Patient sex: F
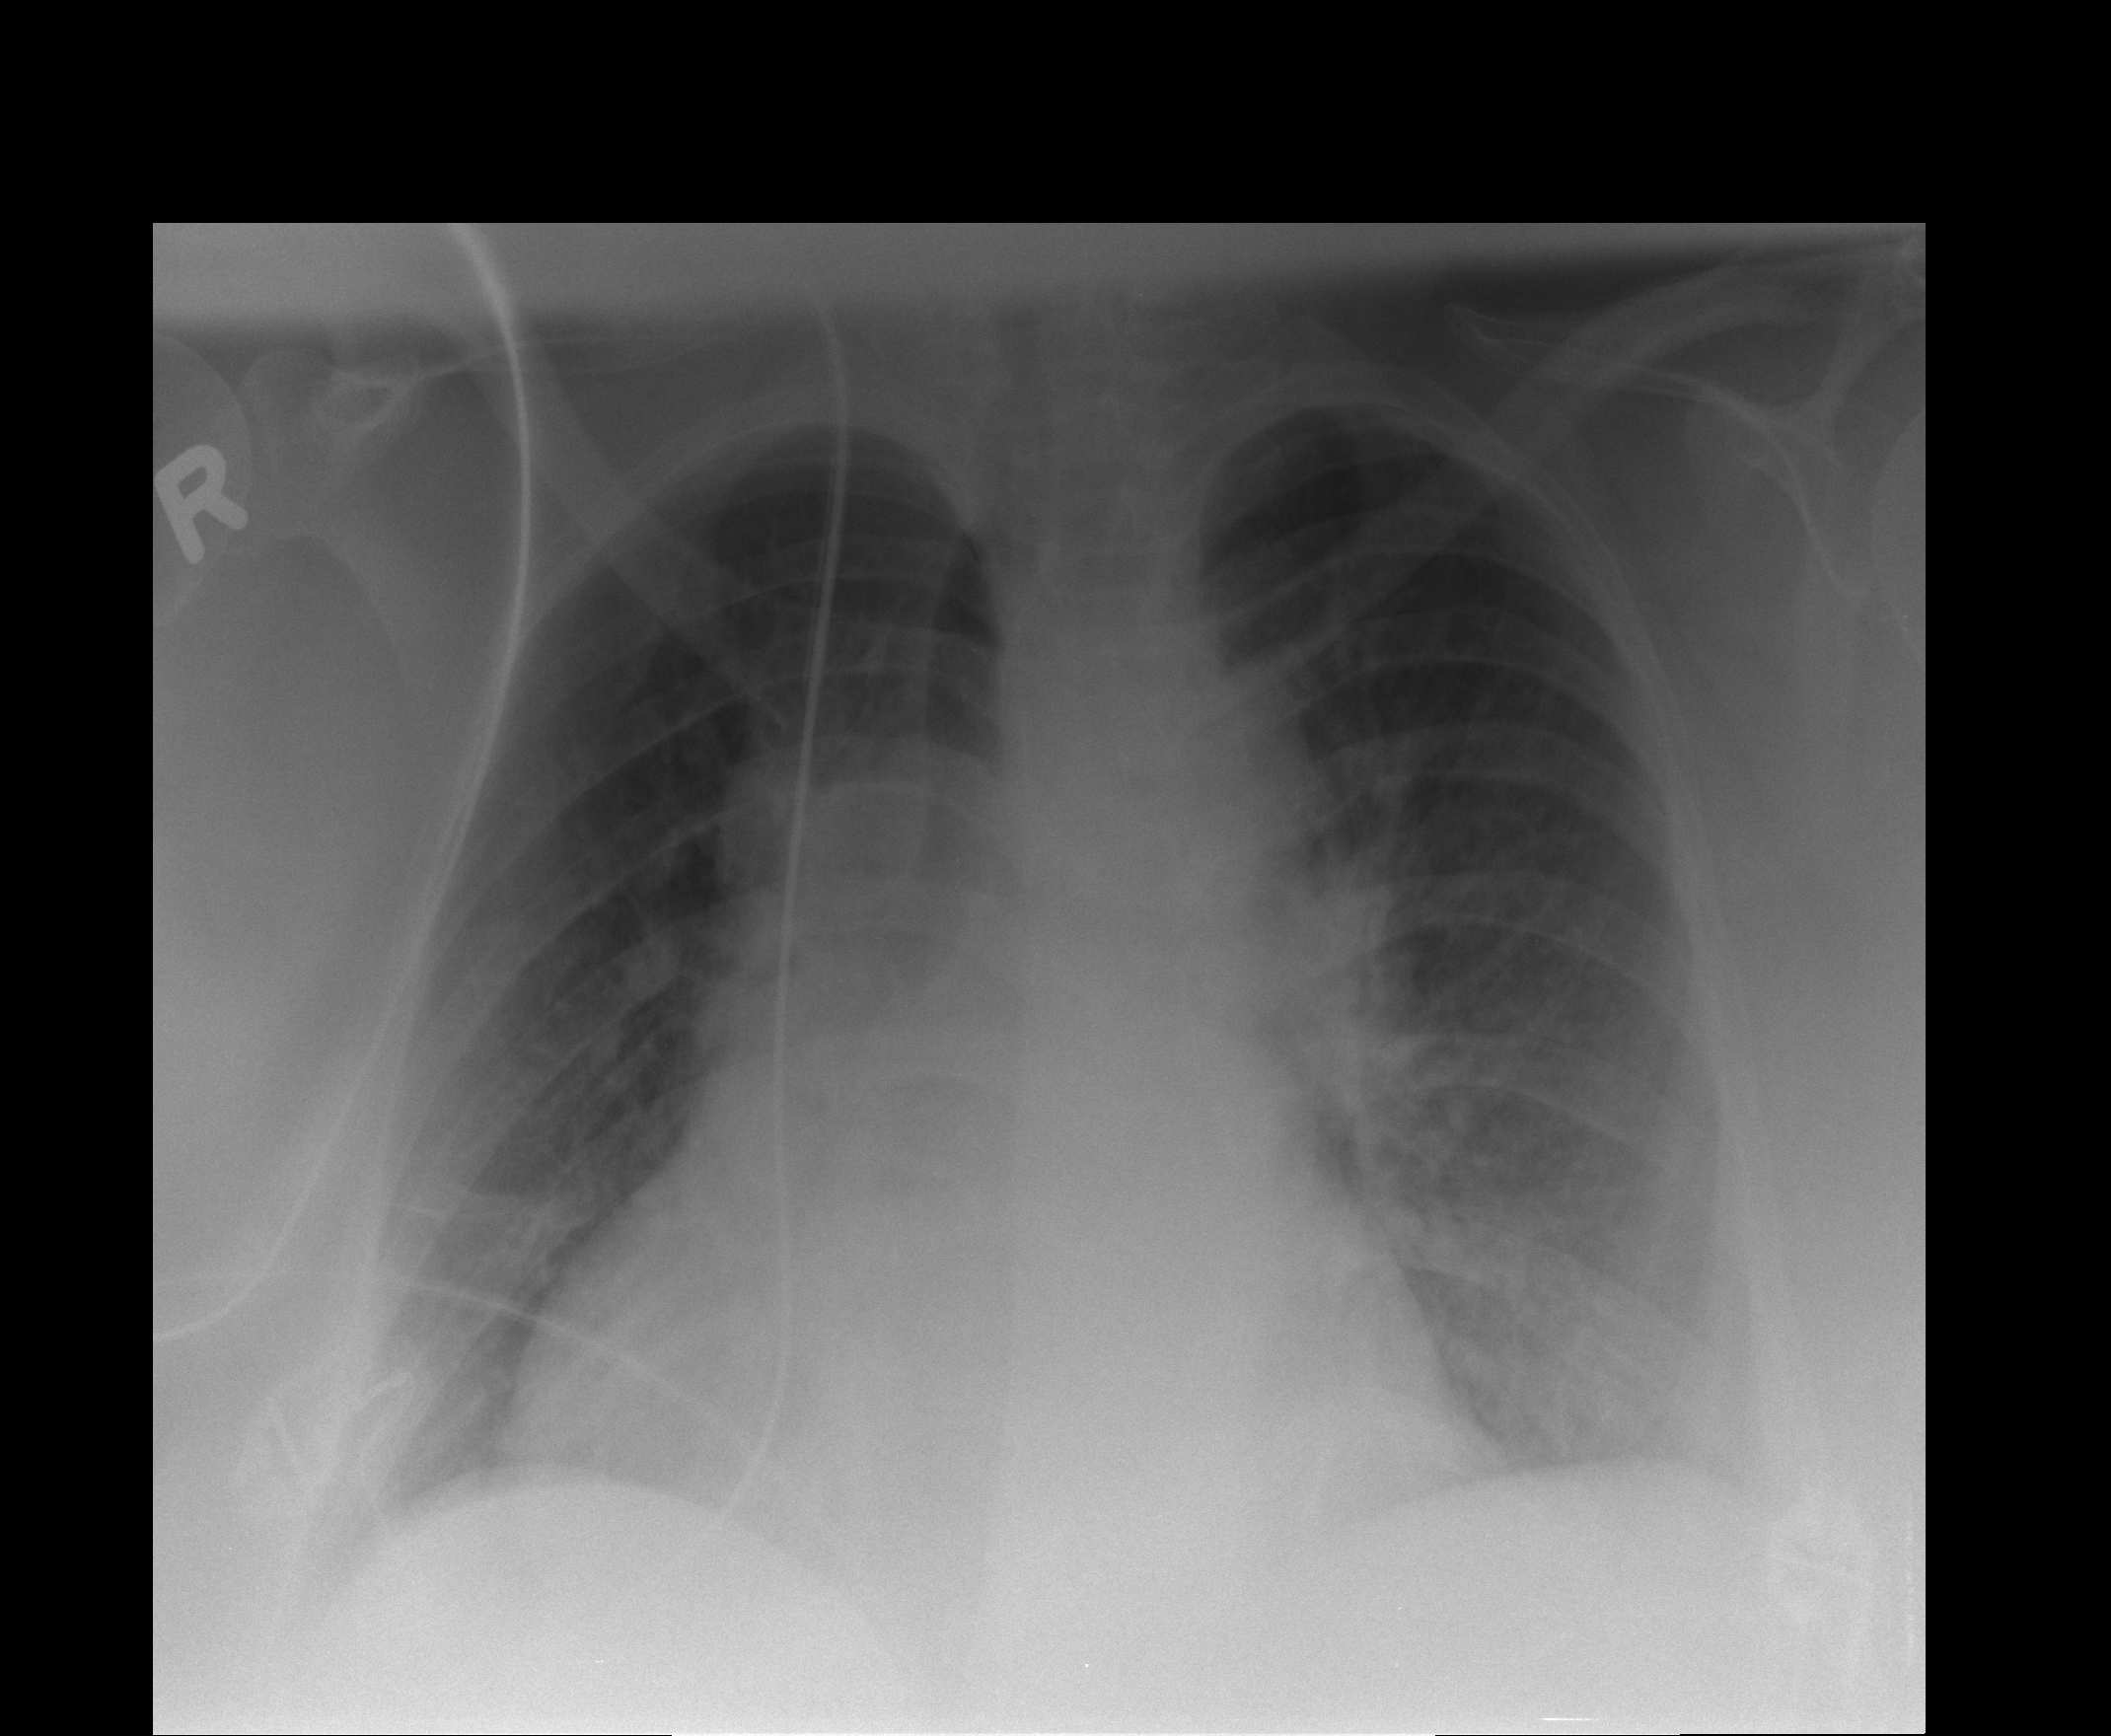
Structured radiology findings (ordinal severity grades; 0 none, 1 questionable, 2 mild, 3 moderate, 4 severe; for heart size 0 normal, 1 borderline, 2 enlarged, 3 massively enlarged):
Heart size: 3
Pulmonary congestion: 2
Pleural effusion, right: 0
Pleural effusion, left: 0
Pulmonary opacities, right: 0
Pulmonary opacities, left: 0
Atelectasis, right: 0
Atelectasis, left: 0